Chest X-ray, PA view. Patient: 39 years old, sex M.
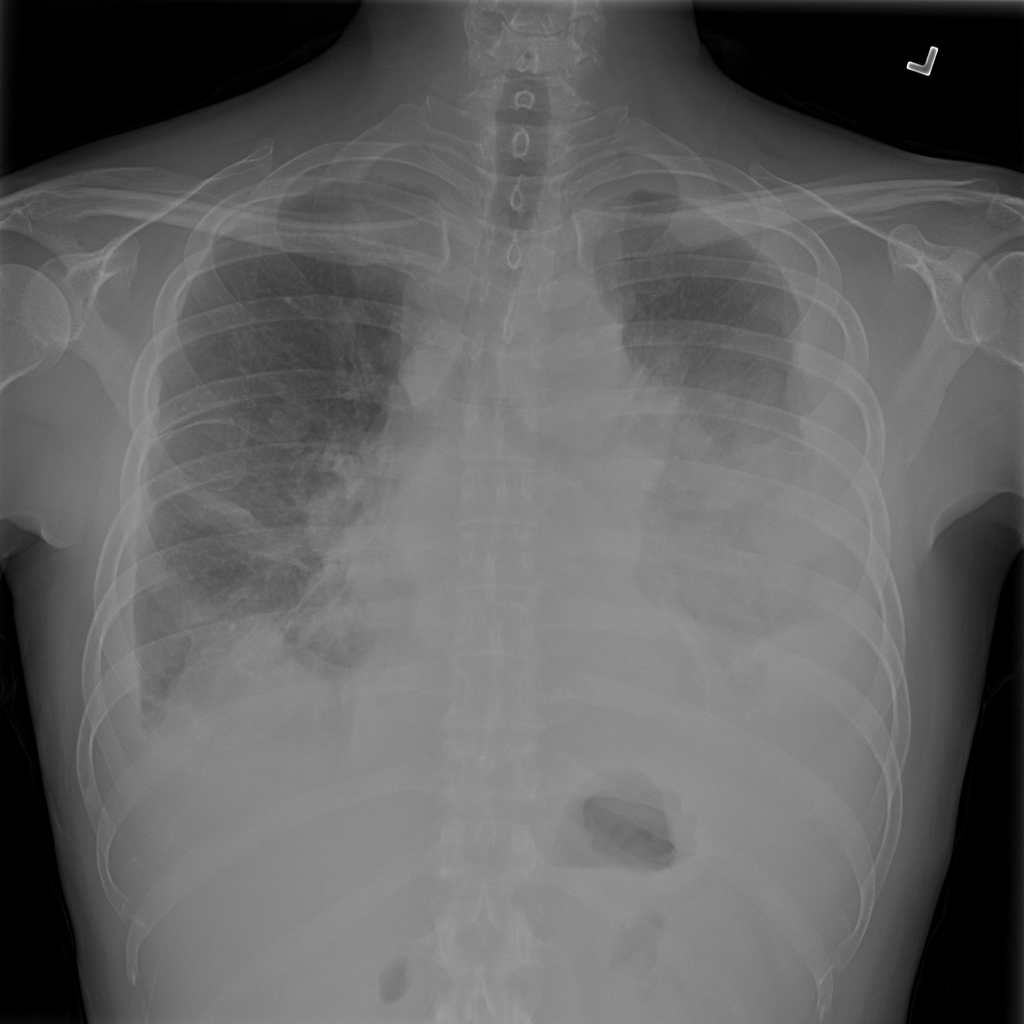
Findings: No Finding